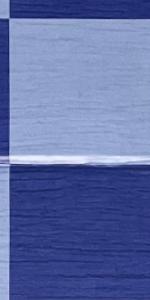
Label: Empty